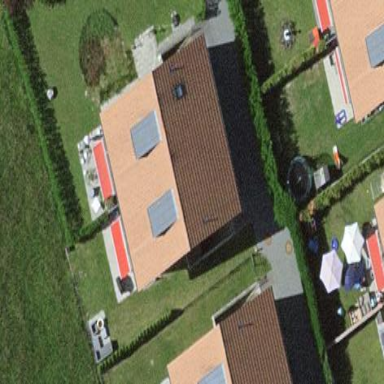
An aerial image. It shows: Terrace building.